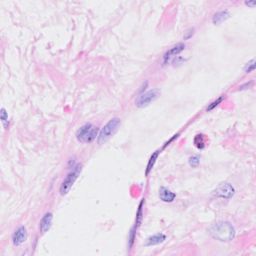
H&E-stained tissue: Breast